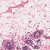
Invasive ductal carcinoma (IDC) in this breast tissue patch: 0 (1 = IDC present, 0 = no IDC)